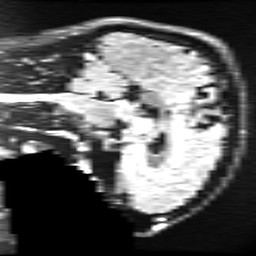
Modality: FLAIR
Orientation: sagittal
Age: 24
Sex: male
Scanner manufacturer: ge
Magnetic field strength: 3 T
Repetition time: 11 s
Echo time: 0.1497 s